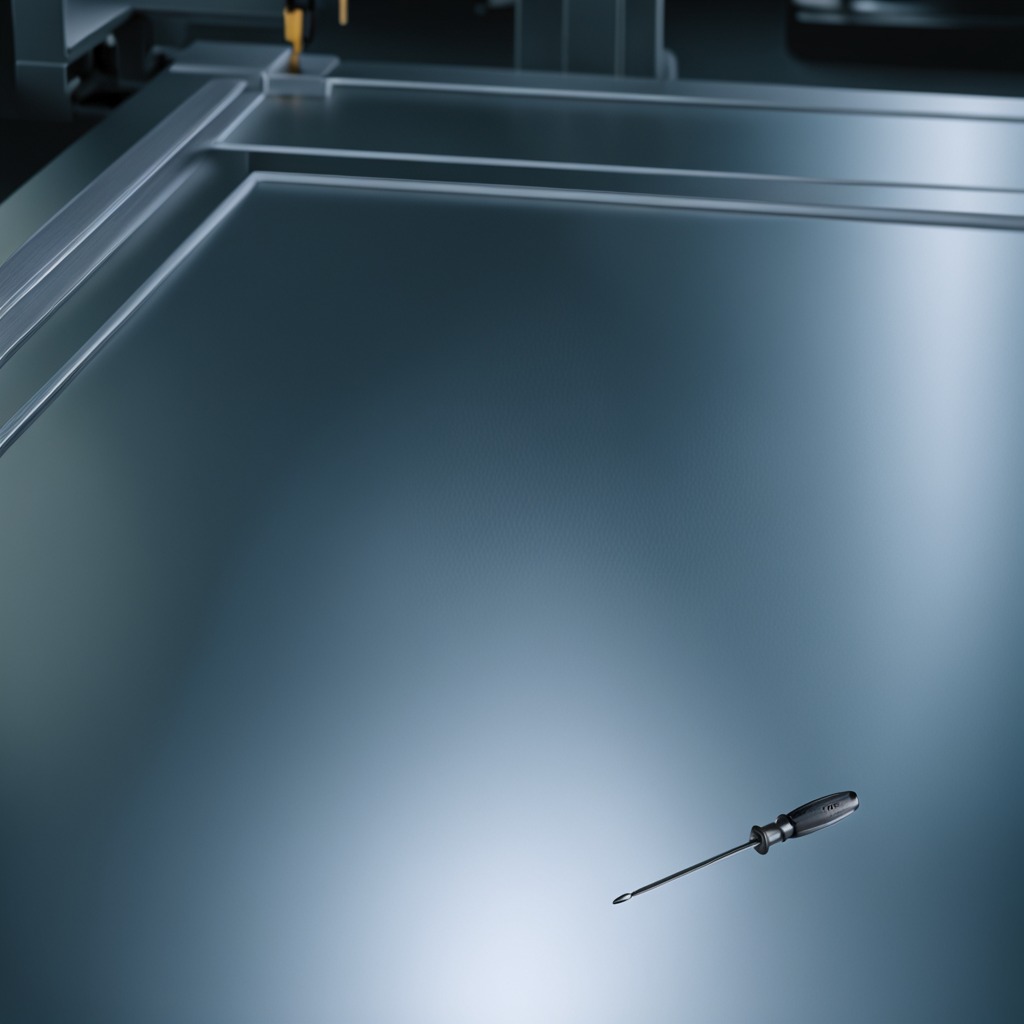
A screwdriver lies on a metal table in a machine shop under fluorescent lights.